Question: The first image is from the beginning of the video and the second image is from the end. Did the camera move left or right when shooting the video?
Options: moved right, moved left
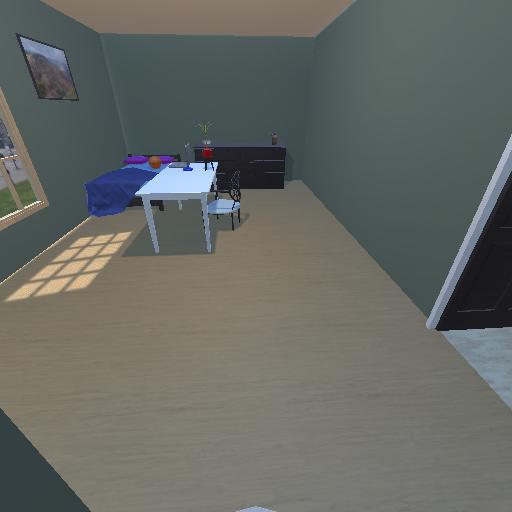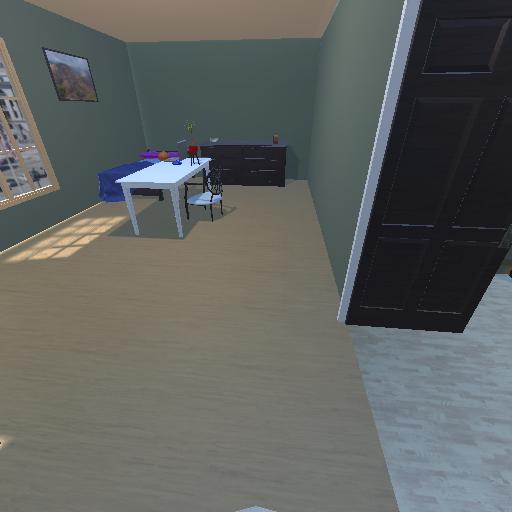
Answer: moved right